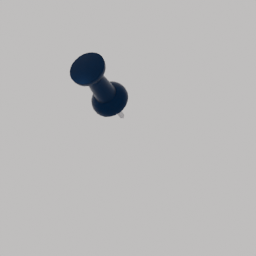
Label: tools